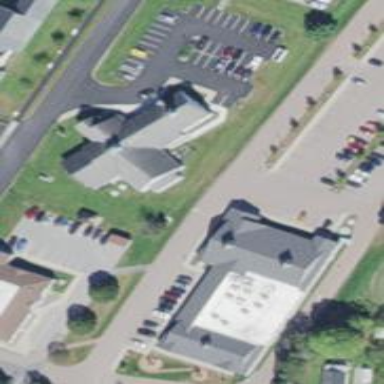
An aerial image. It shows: Clinic.